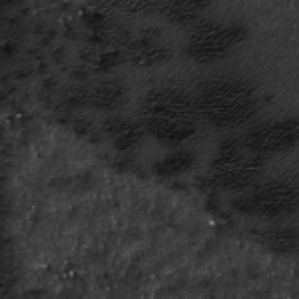
Label: frost